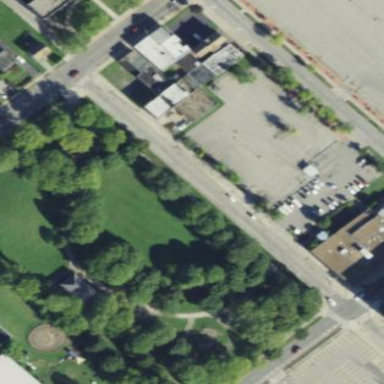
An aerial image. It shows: Park.